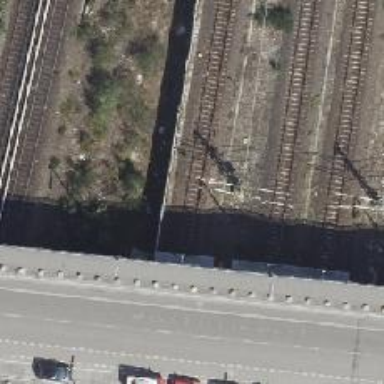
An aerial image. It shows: Railway signal.